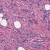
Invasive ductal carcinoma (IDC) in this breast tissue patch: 1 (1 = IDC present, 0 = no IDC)